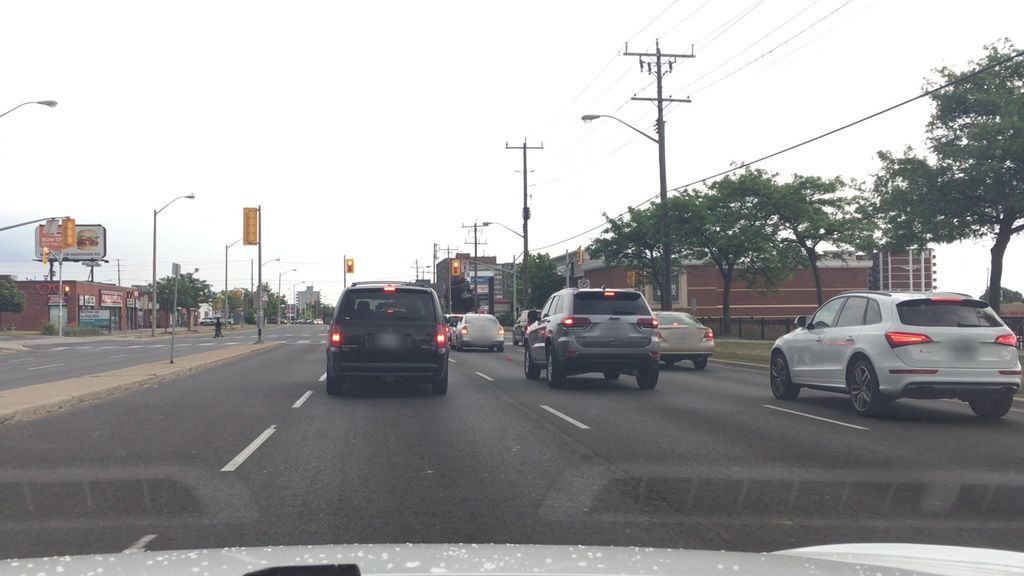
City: toronto